Question:
Hi all,
I want to count the total presentation of ID A in this connection table. I wonder how I can count twice in 1 row since ID A is present twice in the first row?
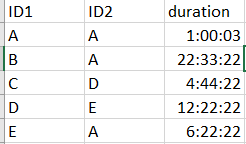
Answer: You can use 'union all':
'''
select id, count(*)
from (select id1 as id from t union all
select id2 from t
) t
group by id;
'''
Some databases support lateral joins. If you are using such a database, I would recommend a lateral join instead of 'union all'.